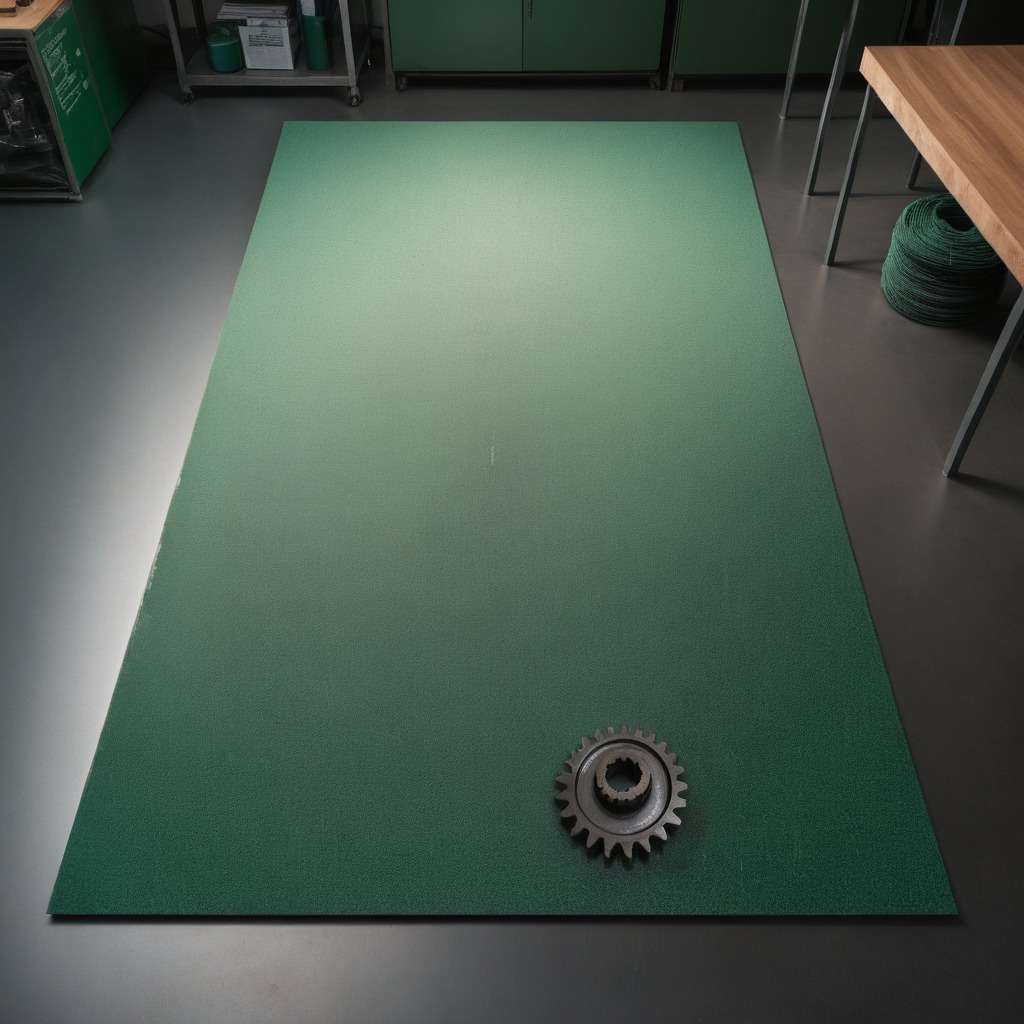
A steel gear with teeth lies on the granite tabletop.